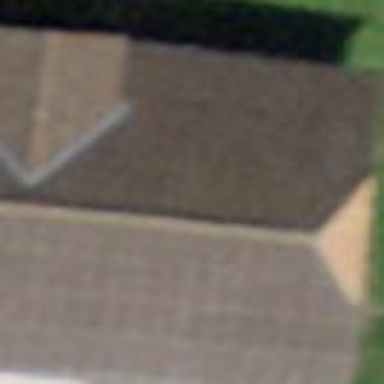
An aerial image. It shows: Barn.